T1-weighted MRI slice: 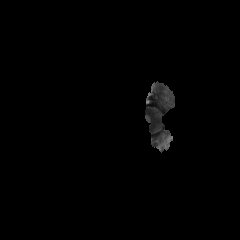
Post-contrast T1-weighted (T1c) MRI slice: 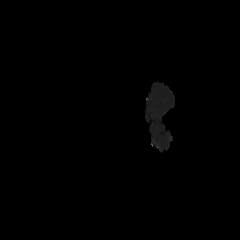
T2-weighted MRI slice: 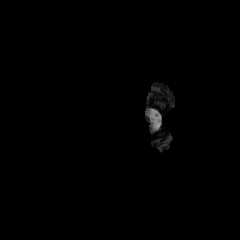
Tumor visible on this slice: no